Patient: sex M, age 66
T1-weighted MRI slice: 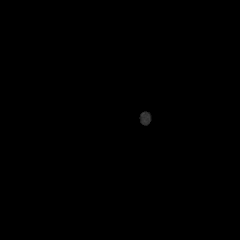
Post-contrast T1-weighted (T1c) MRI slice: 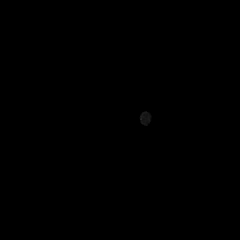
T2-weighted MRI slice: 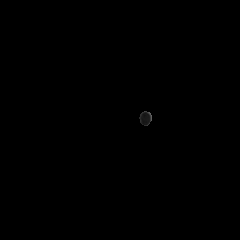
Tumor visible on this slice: no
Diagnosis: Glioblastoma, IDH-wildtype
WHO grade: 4